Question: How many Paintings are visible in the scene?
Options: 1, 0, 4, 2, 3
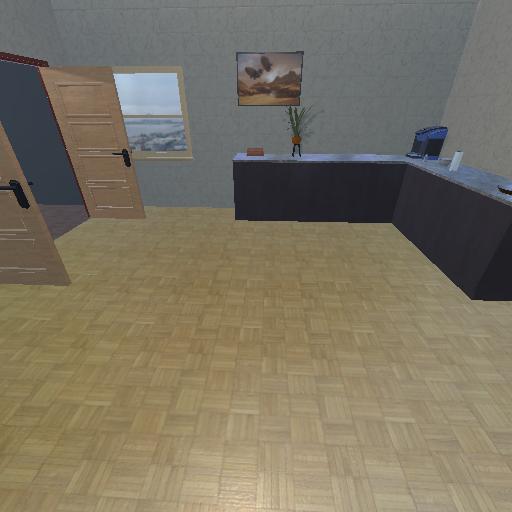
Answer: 1